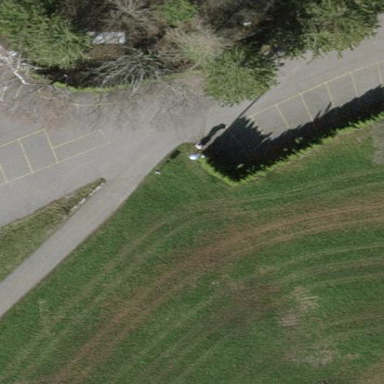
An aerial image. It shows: Parking area.